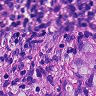
Metastatic tissue present: yes